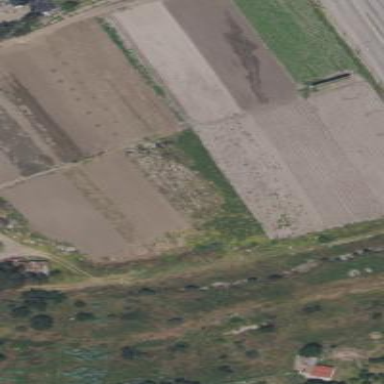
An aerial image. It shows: Farmyard area.